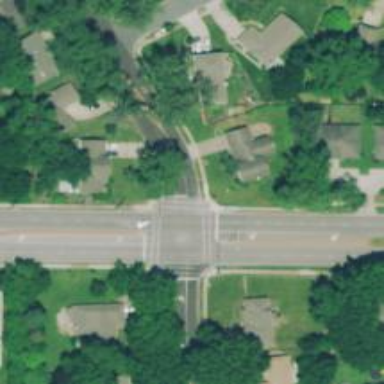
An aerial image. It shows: Solid stop line on the road.